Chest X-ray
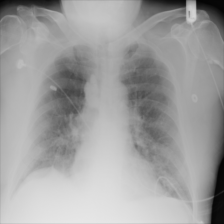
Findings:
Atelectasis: negative
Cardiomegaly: negative
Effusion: negative
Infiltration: negative
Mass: negative
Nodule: negative
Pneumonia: negative
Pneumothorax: negative
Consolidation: negative
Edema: negative
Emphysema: negative
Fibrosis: negative
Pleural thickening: negative
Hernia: negative